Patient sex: M
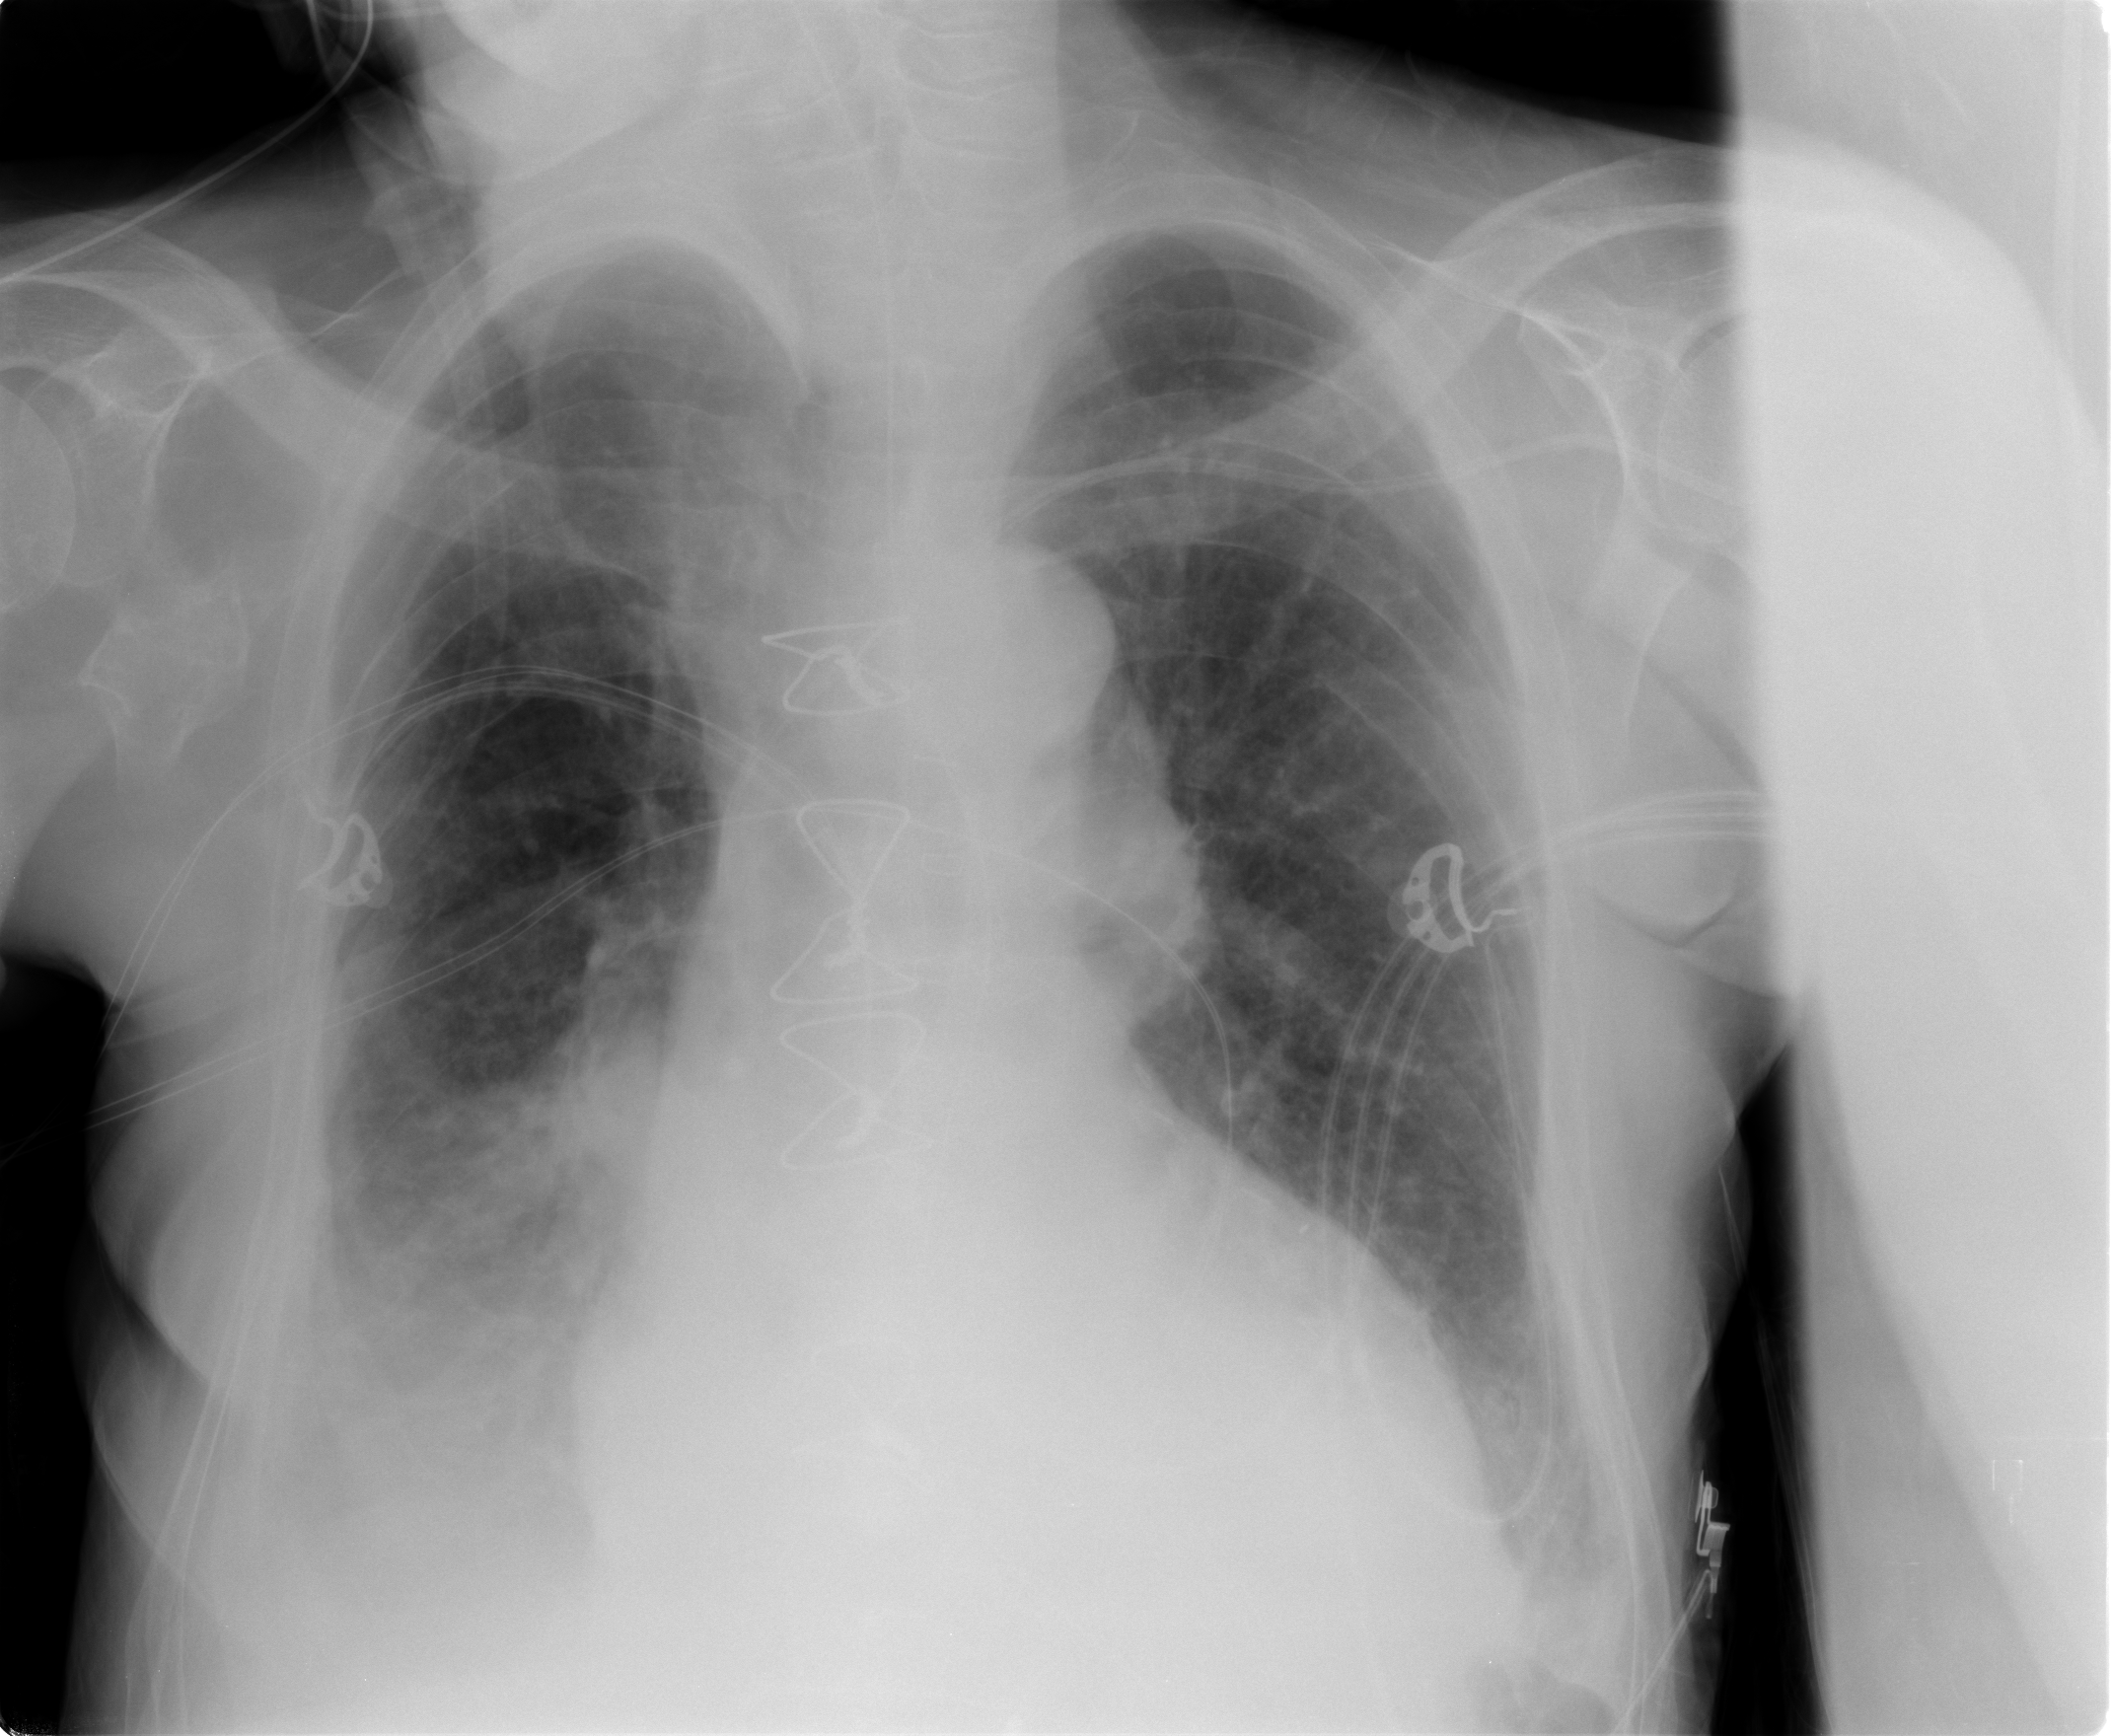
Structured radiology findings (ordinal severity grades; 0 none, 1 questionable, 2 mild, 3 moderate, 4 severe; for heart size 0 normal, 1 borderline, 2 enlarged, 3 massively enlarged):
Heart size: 2
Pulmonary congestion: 2
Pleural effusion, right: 3
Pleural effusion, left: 2
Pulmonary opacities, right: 2
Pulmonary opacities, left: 1
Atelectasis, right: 2
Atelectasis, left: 2